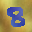
Label: 8